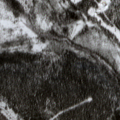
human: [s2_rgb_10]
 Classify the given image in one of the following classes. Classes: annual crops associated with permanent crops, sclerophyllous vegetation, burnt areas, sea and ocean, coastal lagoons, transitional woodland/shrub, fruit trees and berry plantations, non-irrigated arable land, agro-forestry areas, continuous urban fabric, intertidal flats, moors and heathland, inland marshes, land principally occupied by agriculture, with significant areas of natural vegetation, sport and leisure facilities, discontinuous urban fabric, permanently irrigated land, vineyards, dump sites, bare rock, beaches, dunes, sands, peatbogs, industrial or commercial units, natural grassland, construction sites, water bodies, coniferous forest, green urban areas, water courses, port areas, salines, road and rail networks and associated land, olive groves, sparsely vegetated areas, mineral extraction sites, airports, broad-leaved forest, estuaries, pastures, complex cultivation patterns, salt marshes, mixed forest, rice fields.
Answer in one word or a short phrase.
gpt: coniferous forest, mixed forest, transitional woodland/shrub, peatbogs